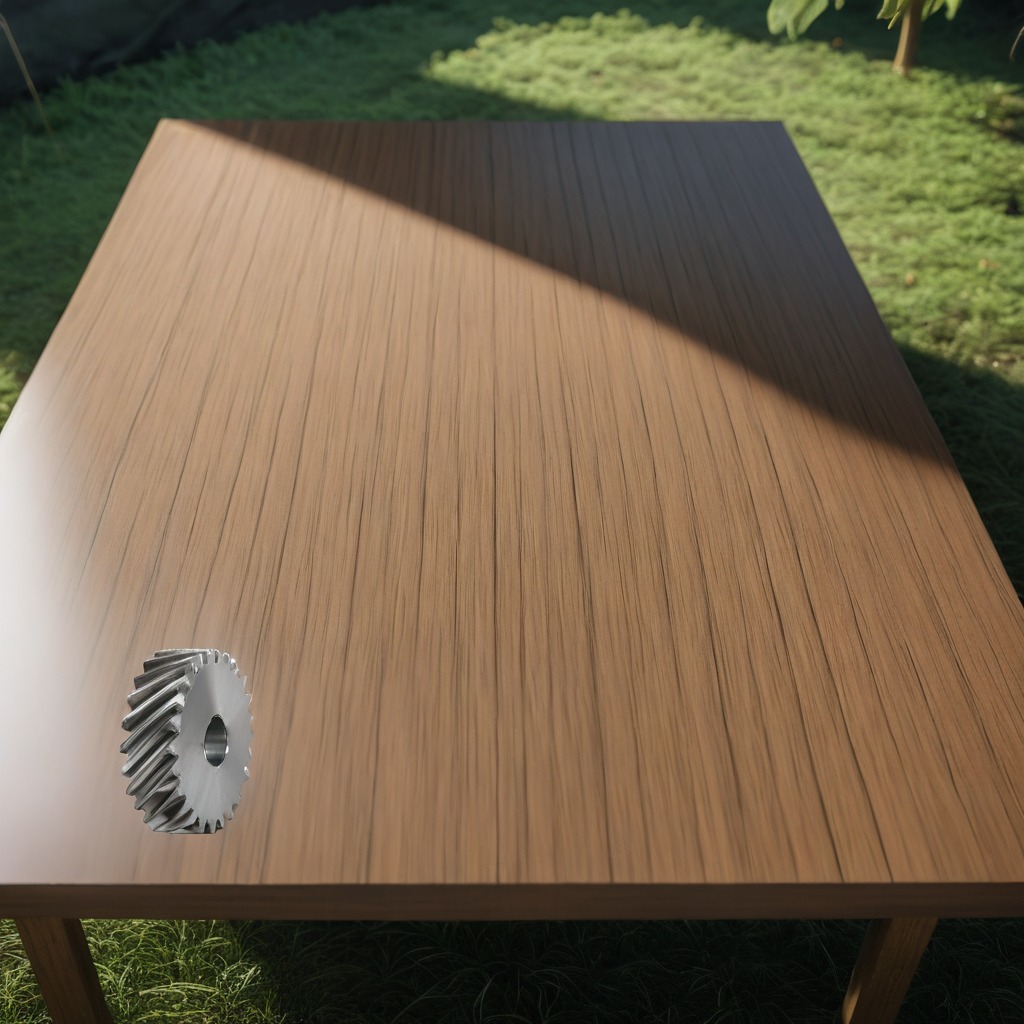
A steel gear with teeth lies on the wooden table inside a jungle field workshop tent.